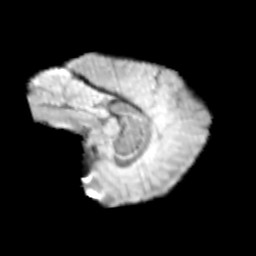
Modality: T2w
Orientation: sagittal
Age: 13
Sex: male
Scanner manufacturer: siemens
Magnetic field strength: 3 T
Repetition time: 3.8 s
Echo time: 0.07 s